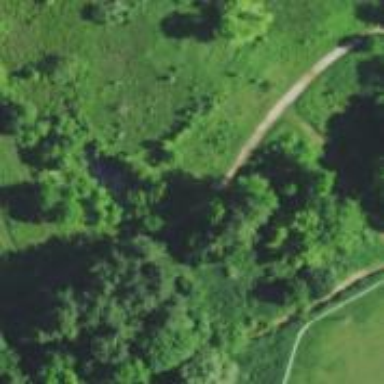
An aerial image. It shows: Bridleway.